Field crop: maize
Growth stage: 2
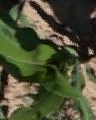
Species: maize